Question: I have a code like this:
'''
import matplotlib.pyplot as plt
from matplotlib.pyplot import *
from matplotlib.font_manager import FontProperties
fontP = FontProperties()
fontP.set_size('xx-small')
fig=plt.figure()
ax1=fig.add_subplot(111)
plot([1,2,3], label="test1")
ax1.legend(loc=0, ncol=1, bbox_to_anchor=(0, 0, 1, 1),
prop = fontP,fancybox=True,shadow=False,title='LEGEND')
plt.show()
'''

It can be seen in the plot that the setting in Fontsize does not affect the Legend Title font size.
How to set the font size of the legend title to a smaller size?
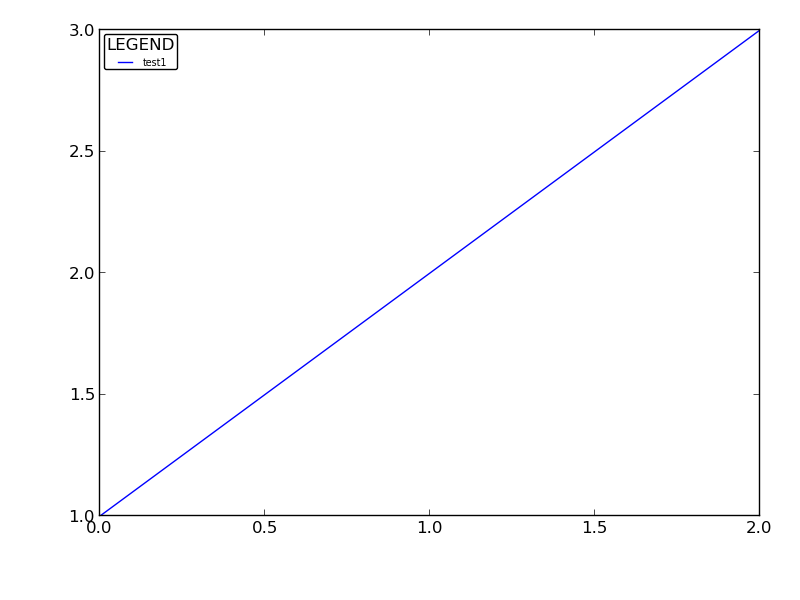
Answer: This is definitely an old question, but was frustrating me too and none of the other answers changed the legend fontsize at all, but instead just changed the rest of the text. So after banging my head against the matplotlib documentation for awhile I came up with this.
'''
legend = ax1.legend(loc=0, ncol=1, bbox_to_anchor=(0, 0, 1, 1),
prop = fontP,fancybox=True,shadow=False,title='LEGEND')
plt.setp(legend.get_title(),fontsize='xx-small')
'''
As of Matplotlib 3.0.3, you can also set it globally with
'''
plt.rcParams['legend.title_fontsize'] = 'xx-small'
'''